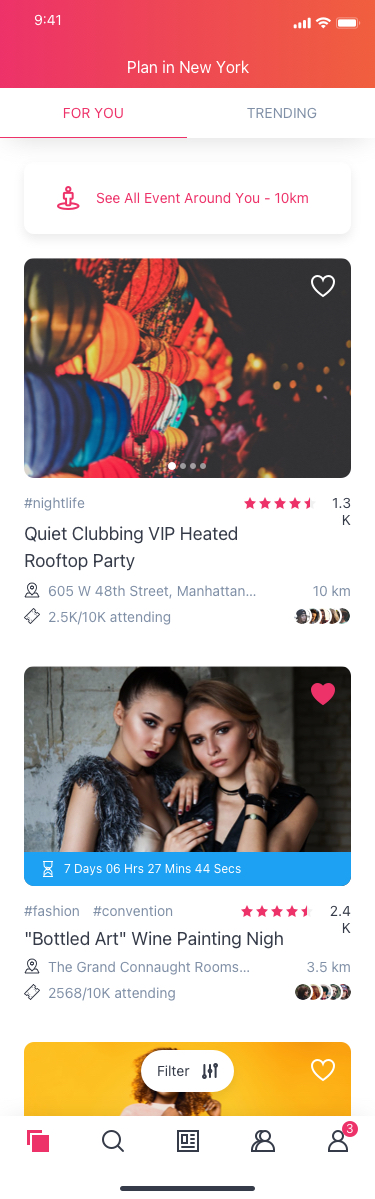
Text in this UI design:
Quiet Clubbing VIP Heated
Rooftop Party
#nightlife
2.5K/10K attending
605 W 48th Street, Manhattan…
10 km
1.3K
"Bottled Art" Wine Painting Nigh
#fashion
#convention
7 Days 06 Hrs 27 Mins 44 Secs
2568/10K attending
The Grand Connaught Rooms…
3.5 km
2.4K
Filter
See All Event Around You - 10km
FOR YOU
TRENDING